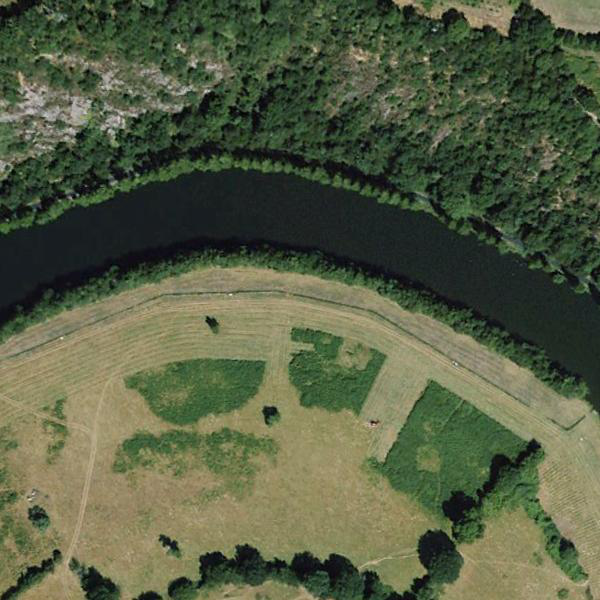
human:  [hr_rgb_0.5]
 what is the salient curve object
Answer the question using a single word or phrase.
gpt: river